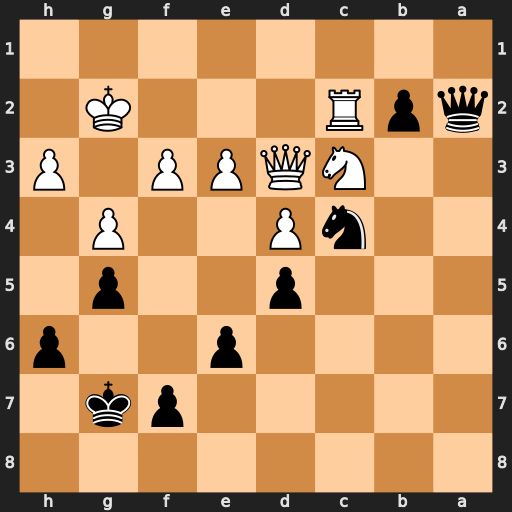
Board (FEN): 8/5pk1/4p2p/3p2p1/2nP2P1/2NQPP1P/qpR3K1/8
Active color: b
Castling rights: -
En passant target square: -
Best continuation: b1=Q Nxa2 Qxc2+ Qxc2 Nxe3+ Kg3 Nxc2